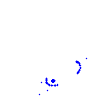
Particle: proton